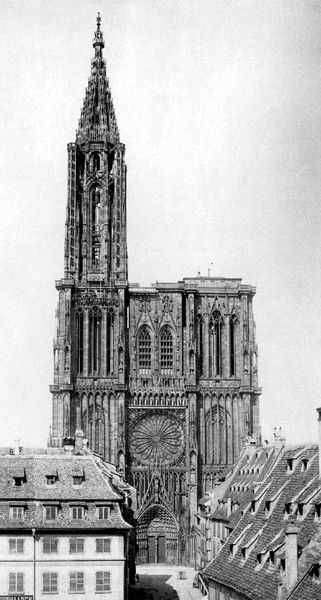
Titel: Westfassade des Straßburger Münsters
Standort: Straßburg, Münster (EU - F)
Schlagwörter: himmel, schatten, kirchturm, stadt, fenster, straße, gebäude, architektur, spitze, kirche, gotik, kreis, rund, schornstein, turm, fassade, dächer, giebel, türe, empore, spitz, tor, fotografie, eingang, gauben, regenrinne, schwarz-weiß, unvollendet, kathedrale, portal, gotisch, rosette, unfertig, tympanon, haupteingang, giebeldächer